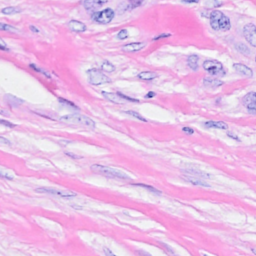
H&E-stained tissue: Breast